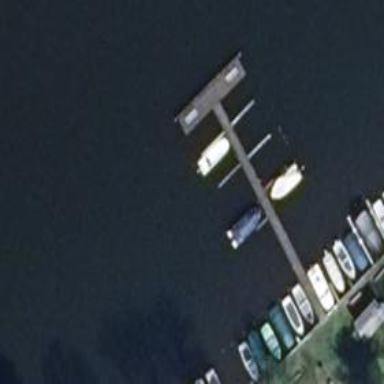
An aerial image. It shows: Man-made pier.